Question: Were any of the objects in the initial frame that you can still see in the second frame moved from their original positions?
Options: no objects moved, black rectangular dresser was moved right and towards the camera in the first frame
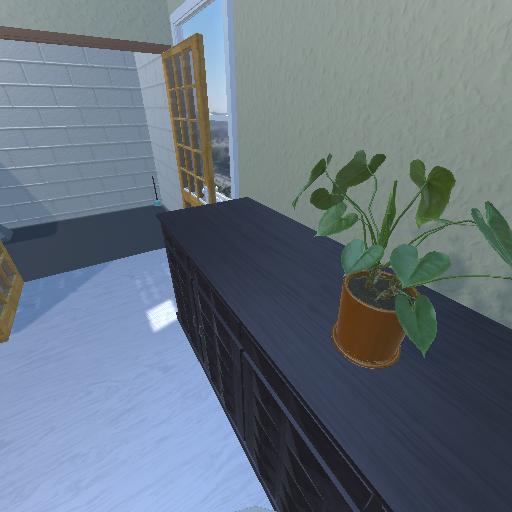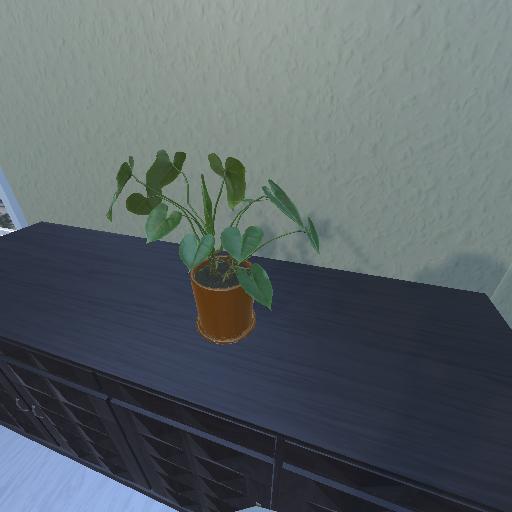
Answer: no objects moved